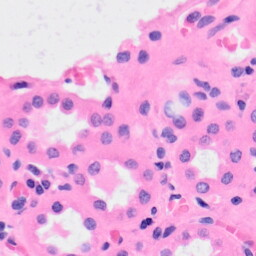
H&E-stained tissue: Kidney